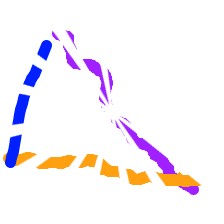
Shape: triangle